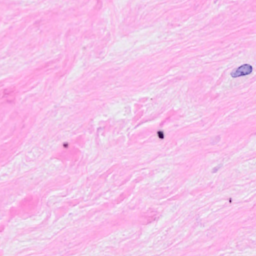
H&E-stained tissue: Breast